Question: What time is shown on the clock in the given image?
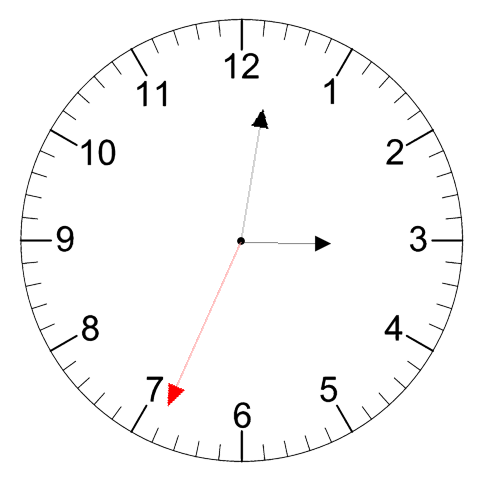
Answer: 03:01:34